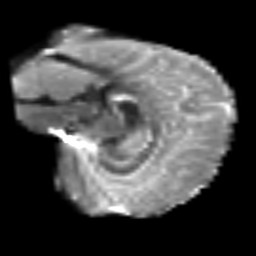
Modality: T2w
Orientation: sagittal
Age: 31
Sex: female
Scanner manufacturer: siemens
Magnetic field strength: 3 T
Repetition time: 6.1 s
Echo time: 0.101 s